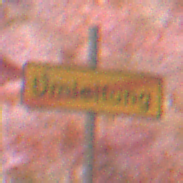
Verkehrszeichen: EndeDerUmleitungsankuendigung
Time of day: Night
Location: Outdoor (Nature)
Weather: Clear
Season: NotSpecified
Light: Natural